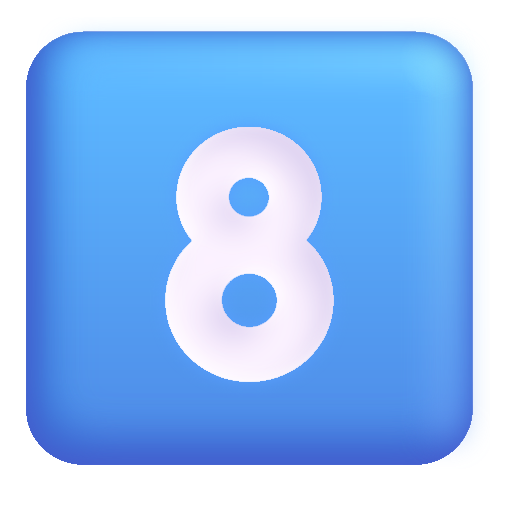
keycap 8 color